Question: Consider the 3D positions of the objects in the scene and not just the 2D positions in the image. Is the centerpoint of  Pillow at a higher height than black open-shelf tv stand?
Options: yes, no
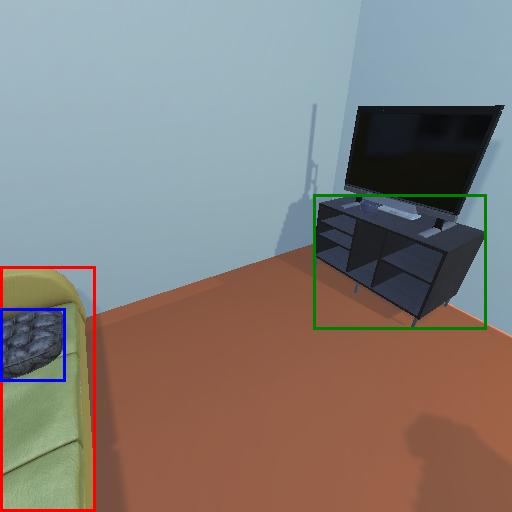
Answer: yes